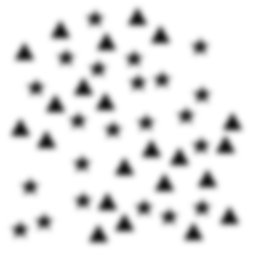
Squares: 0
Triangles: 22
Stars: 22
Total shapes: 44